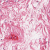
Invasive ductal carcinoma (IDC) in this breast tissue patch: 0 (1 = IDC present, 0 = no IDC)